Interaction volume radius: 10 \u00c5
Interaction volume height: 30 \u00c5
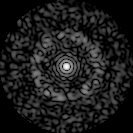
Disorder parameter: 0.8024